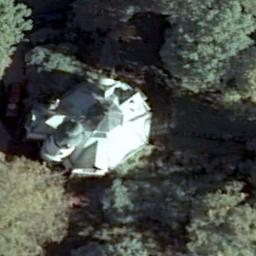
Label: church